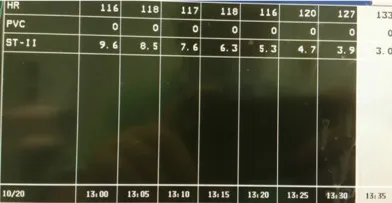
Nitroglycerin infusion at a dosage of 2 mug/kg/min and potassium chloride at a dosage of 0.5 mg/kg/min were applied. (A) ST-segment elevation gradually reduced to 3.9 mm 100 min later.
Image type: electrography (ekg)